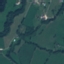
Land use / land cover: Pasture